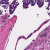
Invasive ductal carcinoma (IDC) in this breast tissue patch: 1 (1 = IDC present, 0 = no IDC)